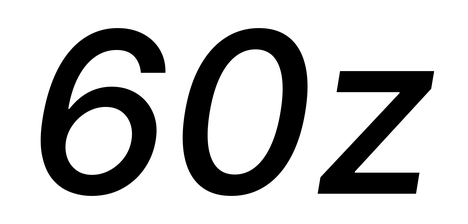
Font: Inter-Italic_Medium_Italic